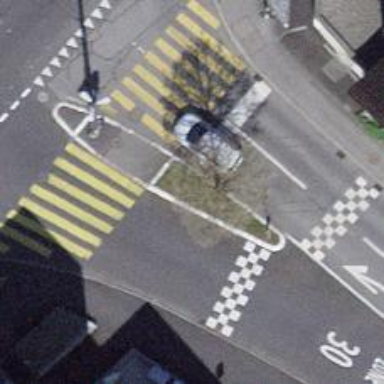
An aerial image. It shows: Road with traffic signals.